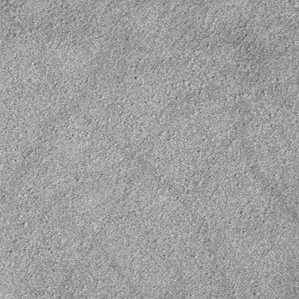
Label: frost